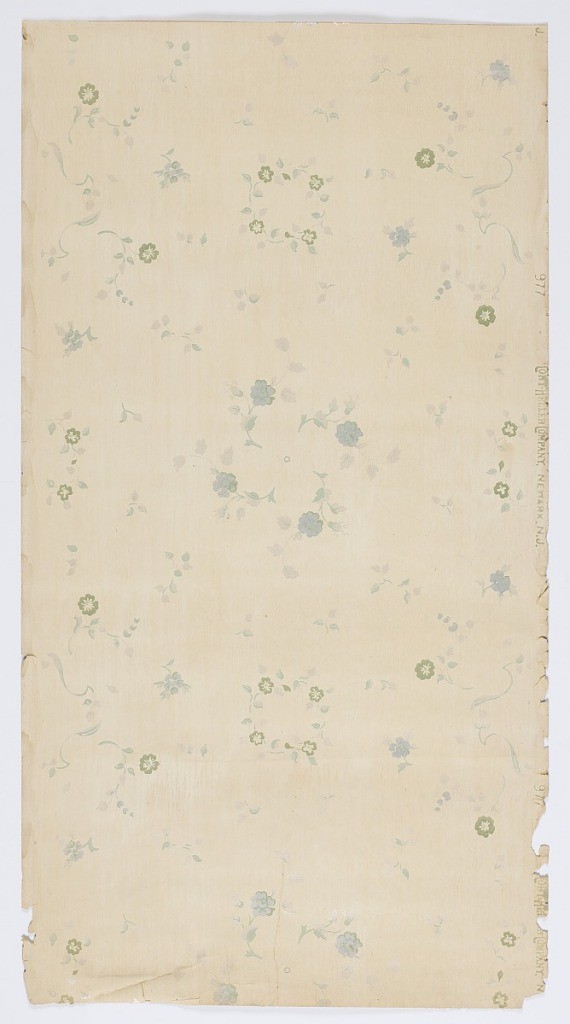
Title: Ceiling paper
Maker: Cory-Heller Company
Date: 1905–1915
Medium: Machine-printed paper, liquid mica
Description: Small scale floral sprig design, Small floral and foliate wreaths. Printed in light blue, green and liquid mica on a thin off-white ground.